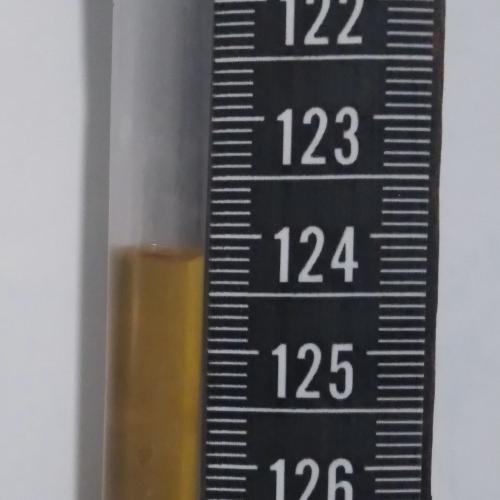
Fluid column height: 124.2 cm